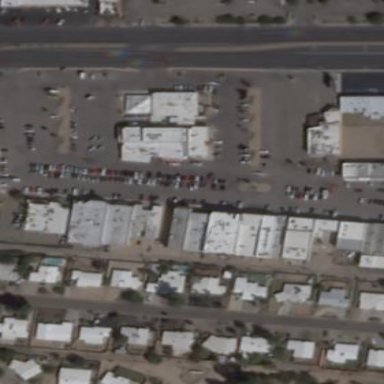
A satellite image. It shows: Retail area.